Question: I'm looking for a some clarification I have with regards to the class diagram below: "Is it an aggregation or a composition? Explain why."

I'm in two minds about this answer. From what I understand initially the student 'has a' family, mother and father; therefore this is an example of composition because the concept of a mother or father cease to exist without the student (son,daughter) existing. However, if I look at it another way, if the student (child) [ceases to exist]/[never existed at all], there is still the possibility that two individual objects (here named Father and Mother) exist and would still contain the same attributes; which would be an example of aggregation.
Hopefully how I've tried to convey my line of thought makes sense. Can somebody please clear this up for me?
Thank you for your time.
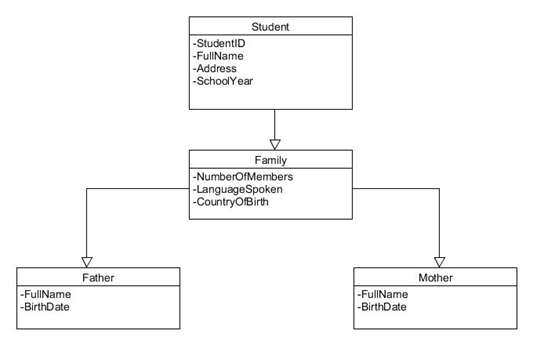
Answer: Assuming you have correct usage of UML diagram, the answer is on the picture -- it's aggregation, based on the arrows type. But let's find out. Also <URL> article has the same explanation I as wrote, but in different words.
Let's go step-by-step with your statements.
> the student 'has a' family, mother and father
Not quite correct: Mother "has" Family and Father "has" Family. And the Family "has" Student.
Let's look at an example from <URL>:
<URL>
> The diagram on top shows Composition between two classes: A Car has exactly one Carburetor, and a Carburetor is a part of one Car. Carburetors cannot exist as separate parts, detached from a specific car. The diagram on bottom shows Aggregation between two classes: A Pond has zero or more Ducks, and a Duck has at most one Pond (at a time). Duck can exist separately from a Pond, e.g. it can live near a lake.
According to this description to the illustration, the object to which arrow attached is the owner. But let's go to the next your statement.
> because the concept of a mother or father cease to exist without the student
That's not quite correct as your diagram does not depict any "concepts", UML diagrams show object properties and relationships between them. So if there is any "concept", it should be stated outside of the diagram.
Let's assume that your diagram shows relationships from the real world: can Family exists without "being a part" of Mother or Father? No. Then, relationships between Mother, Father and Family is composition as Family by itself isn't used and does not exist.
> if the student (child) [ceases to exist]/[never existed at all], there is still the possibility that two individual objects (here named Father and Mother) exist and would still contain the same attributes
Correct. But according to the diagram, they didn't have any relationships in the first place. So there is no need to question or prove their affection on each other. But you should be looking at relationships between Family and Student.
Can Student be a valid object and act by itself if it's not a part of a Family? According to the real world -- yes, it's possible. Then, it's composition.
: I implied relations between these objects, taking rules from the real world, for example, that Family does not exist if it's not a part of some Father and Mother.
But in programming, where we use <URL> models and relations, we know that these models do not reflect the real world 1 to 1, so can 'object' Family be used if there are no Father and Mother objects in some program? Sure it can -- depending on the purpose of the object. For example, it can be used to store statistical data, without any connections to concrete Father and Mother. That would make this relationship an aggregation. To avoid such questions, relationships between objects and their possibility to live on their own should be described explicitly, so the correct relationship type can be assumed.